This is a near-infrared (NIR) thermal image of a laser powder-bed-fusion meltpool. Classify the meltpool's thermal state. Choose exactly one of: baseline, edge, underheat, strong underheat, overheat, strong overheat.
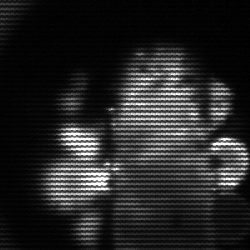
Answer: strong underheat